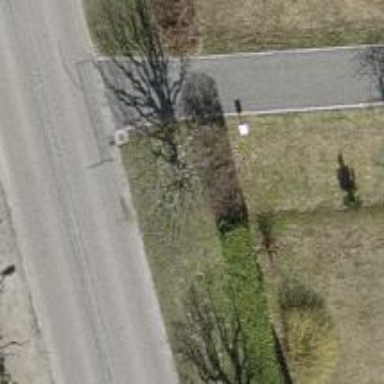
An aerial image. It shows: Hedge acting as barrier.